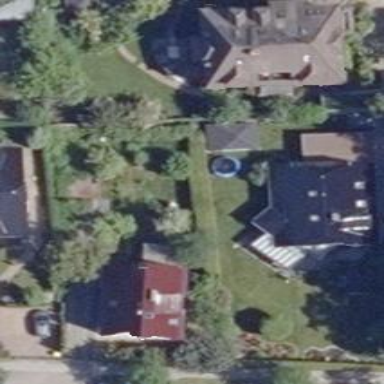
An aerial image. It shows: Detached building with half-hipped roof shape.